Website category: phone
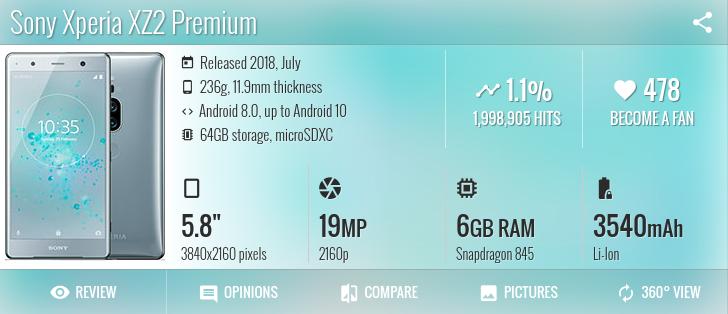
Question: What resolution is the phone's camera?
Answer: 2160p

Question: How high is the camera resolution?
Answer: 2160p

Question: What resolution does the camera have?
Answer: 2160p

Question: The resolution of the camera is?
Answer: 2160p

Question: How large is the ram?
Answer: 6 GB RAM

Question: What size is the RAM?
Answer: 6 GB RAM

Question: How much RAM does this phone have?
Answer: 6 GB RAM

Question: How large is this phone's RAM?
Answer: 6 GB RAM

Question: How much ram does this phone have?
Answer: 6 GB RAM

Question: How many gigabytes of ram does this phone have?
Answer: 6 GB RAM

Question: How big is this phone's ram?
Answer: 6 GB RAM

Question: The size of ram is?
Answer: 6 GB RAM

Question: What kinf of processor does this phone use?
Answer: Snapdragon 845

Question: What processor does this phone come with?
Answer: Snapdragon 845

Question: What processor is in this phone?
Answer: Snapdragon 845

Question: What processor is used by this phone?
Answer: Snapdragon 845

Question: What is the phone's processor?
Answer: Snapdragon 845

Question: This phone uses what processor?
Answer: Snapdragon 845

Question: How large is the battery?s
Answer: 3540 mAh

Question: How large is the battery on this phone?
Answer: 3540 mAh

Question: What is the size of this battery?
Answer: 3540 mAh

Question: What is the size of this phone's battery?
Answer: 3540 mAh

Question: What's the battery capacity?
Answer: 3540 mAh

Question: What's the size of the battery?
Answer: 3540 mAh

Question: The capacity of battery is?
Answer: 3540 mAh